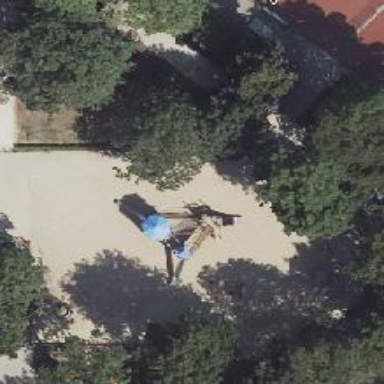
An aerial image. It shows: Table at the playground.